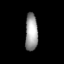
Tissue: lung
Cell type: Epithelial cells
Senescence score: 0.217
Nuclear area (px): 452
Mean DAPI intensity: 159.027